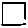
Label: square